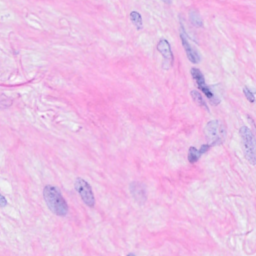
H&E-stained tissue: Breast